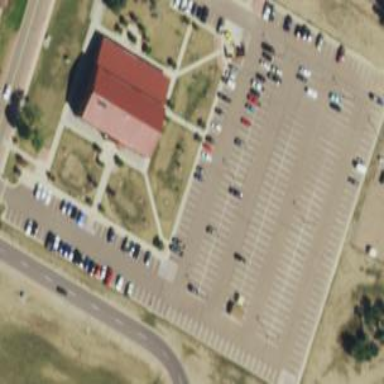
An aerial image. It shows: Parking area.